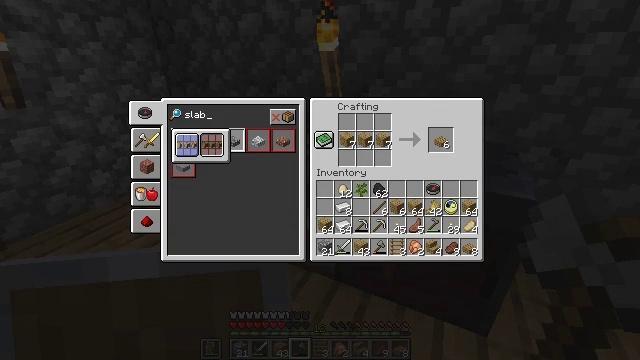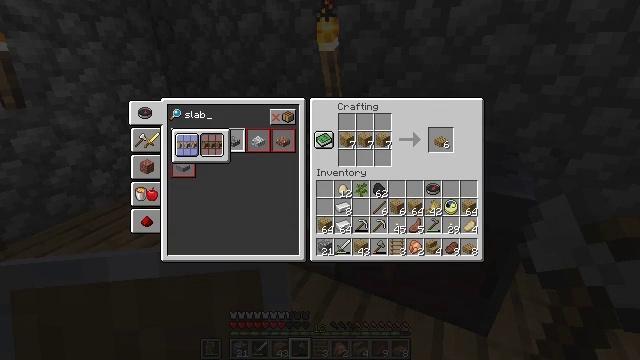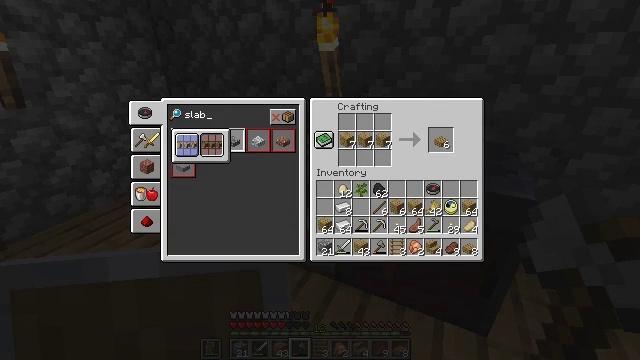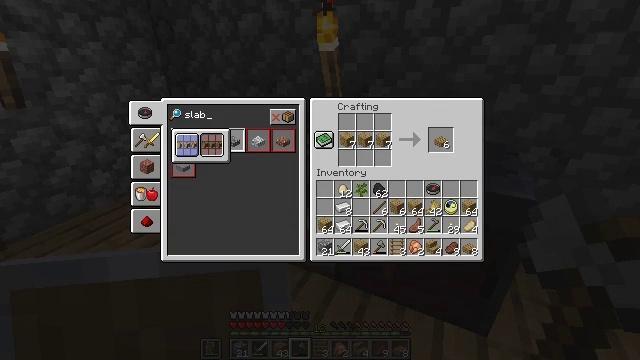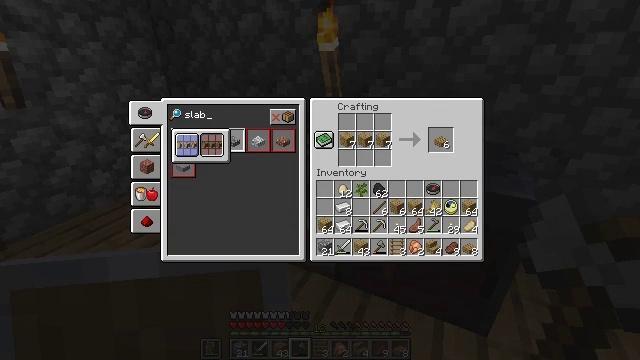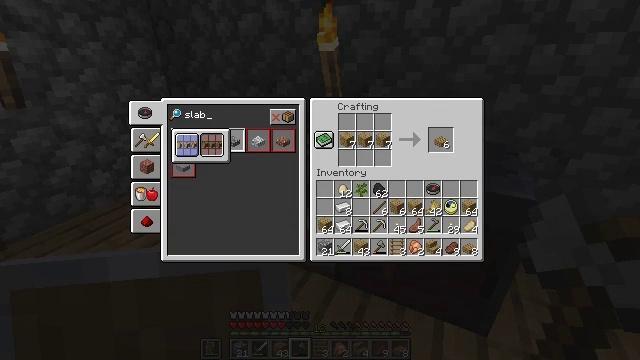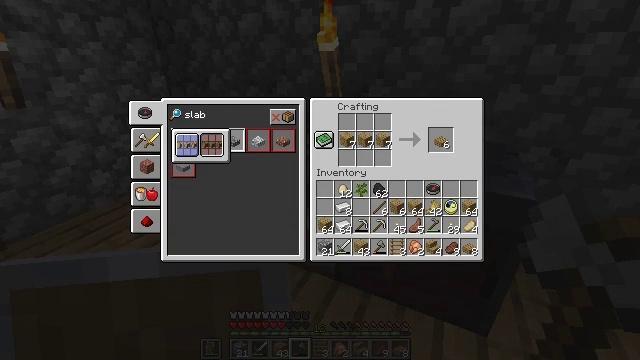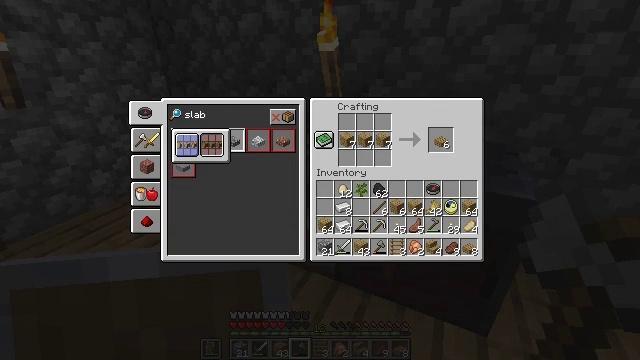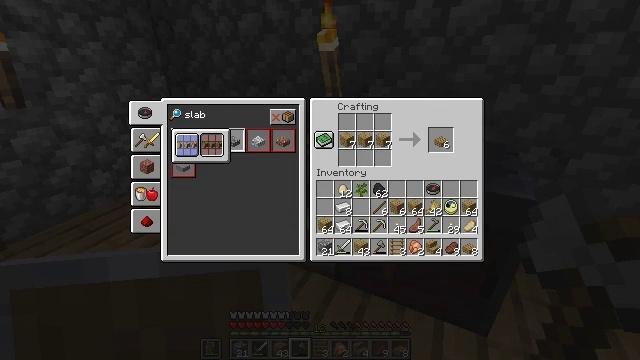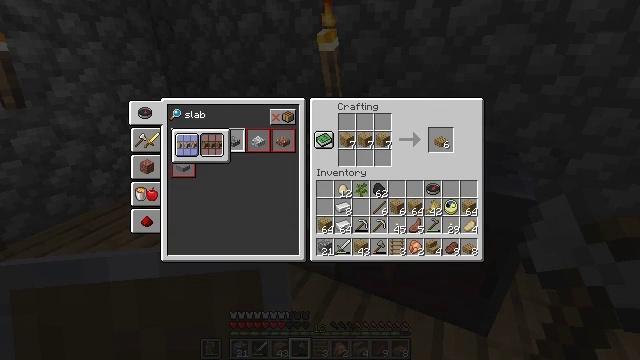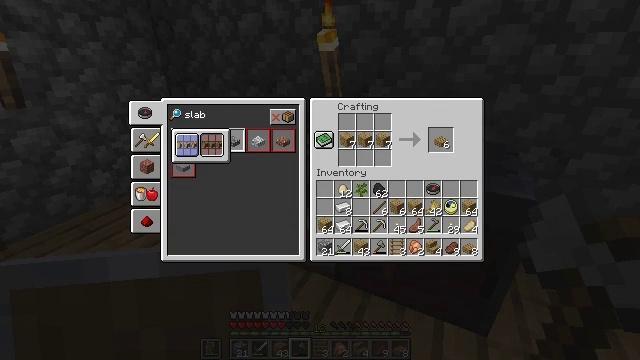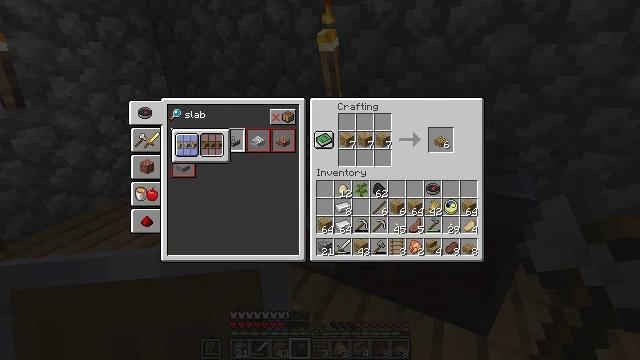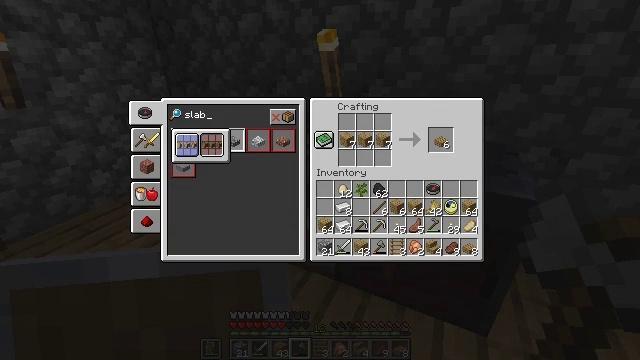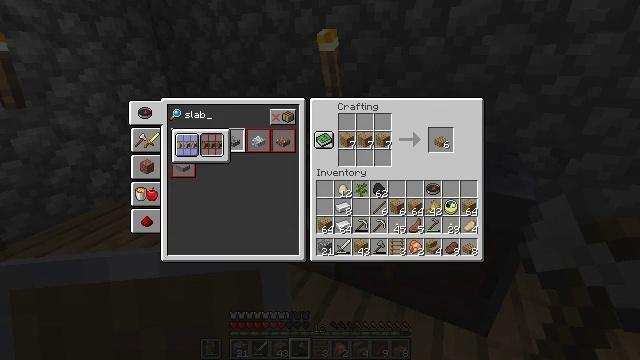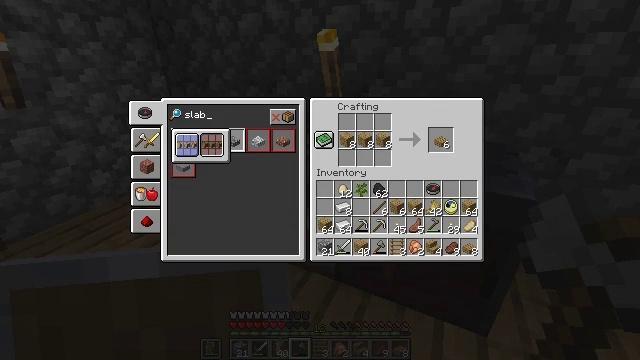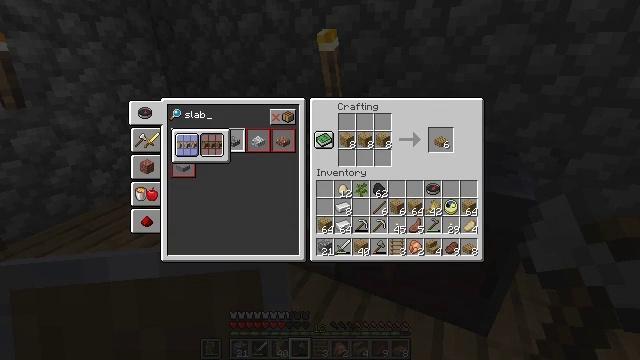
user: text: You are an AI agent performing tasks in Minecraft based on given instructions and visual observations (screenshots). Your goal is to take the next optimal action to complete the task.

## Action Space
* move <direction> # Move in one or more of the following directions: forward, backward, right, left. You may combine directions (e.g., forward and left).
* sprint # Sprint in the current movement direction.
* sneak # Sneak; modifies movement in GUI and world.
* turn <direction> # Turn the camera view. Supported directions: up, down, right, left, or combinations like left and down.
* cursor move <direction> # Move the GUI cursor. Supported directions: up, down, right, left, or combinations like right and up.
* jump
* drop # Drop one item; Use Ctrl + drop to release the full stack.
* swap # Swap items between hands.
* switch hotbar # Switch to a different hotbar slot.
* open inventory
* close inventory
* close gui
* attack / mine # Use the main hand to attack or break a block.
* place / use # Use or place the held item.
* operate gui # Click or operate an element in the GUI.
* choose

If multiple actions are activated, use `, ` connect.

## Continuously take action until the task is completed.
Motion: motion action
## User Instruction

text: Craft an oak slab.
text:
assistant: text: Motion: no_op
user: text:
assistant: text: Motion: no_op
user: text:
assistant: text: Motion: no_op
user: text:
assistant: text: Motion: no_op
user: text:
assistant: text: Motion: no_op
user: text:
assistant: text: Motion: no_op
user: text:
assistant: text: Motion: no_op
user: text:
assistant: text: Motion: operate gui
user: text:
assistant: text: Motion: operate gui
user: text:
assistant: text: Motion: operate gui
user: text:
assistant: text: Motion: no_op
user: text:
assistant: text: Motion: no_op
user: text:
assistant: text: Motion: no_op
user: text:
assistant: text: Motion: no_op
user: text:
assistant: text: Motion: no_op
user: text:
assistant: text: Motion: cursor move right
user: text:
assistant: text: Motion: cursor move right
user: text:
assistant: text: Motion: cursor move right
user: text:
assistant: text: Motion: cursor move right
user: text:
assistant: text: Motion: cursor move right
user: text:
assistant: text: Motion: cursor move right
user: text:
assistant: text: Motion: cursor move right
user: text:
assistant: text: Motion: cursor move right
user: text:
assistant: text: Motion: no_op
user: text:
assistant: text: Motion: no_op
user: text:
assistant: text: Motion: sneak
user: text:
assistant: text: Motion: sneak
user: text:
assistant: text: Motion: sneak
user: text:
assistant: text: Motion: sneak
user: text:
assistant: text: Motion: sneak, cursor move right